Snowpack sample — Rabbit Ears Pass, Jackson County, Colorado, USA (12/17/25, 1:08 PM MST)
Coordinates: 40.387, -106.625
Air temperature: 34 °F
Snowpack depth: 46 cm
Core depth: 20 cm
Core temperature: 24.8 °F
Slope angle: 6°, slope face: 165°
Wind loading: medium
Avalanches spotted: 0
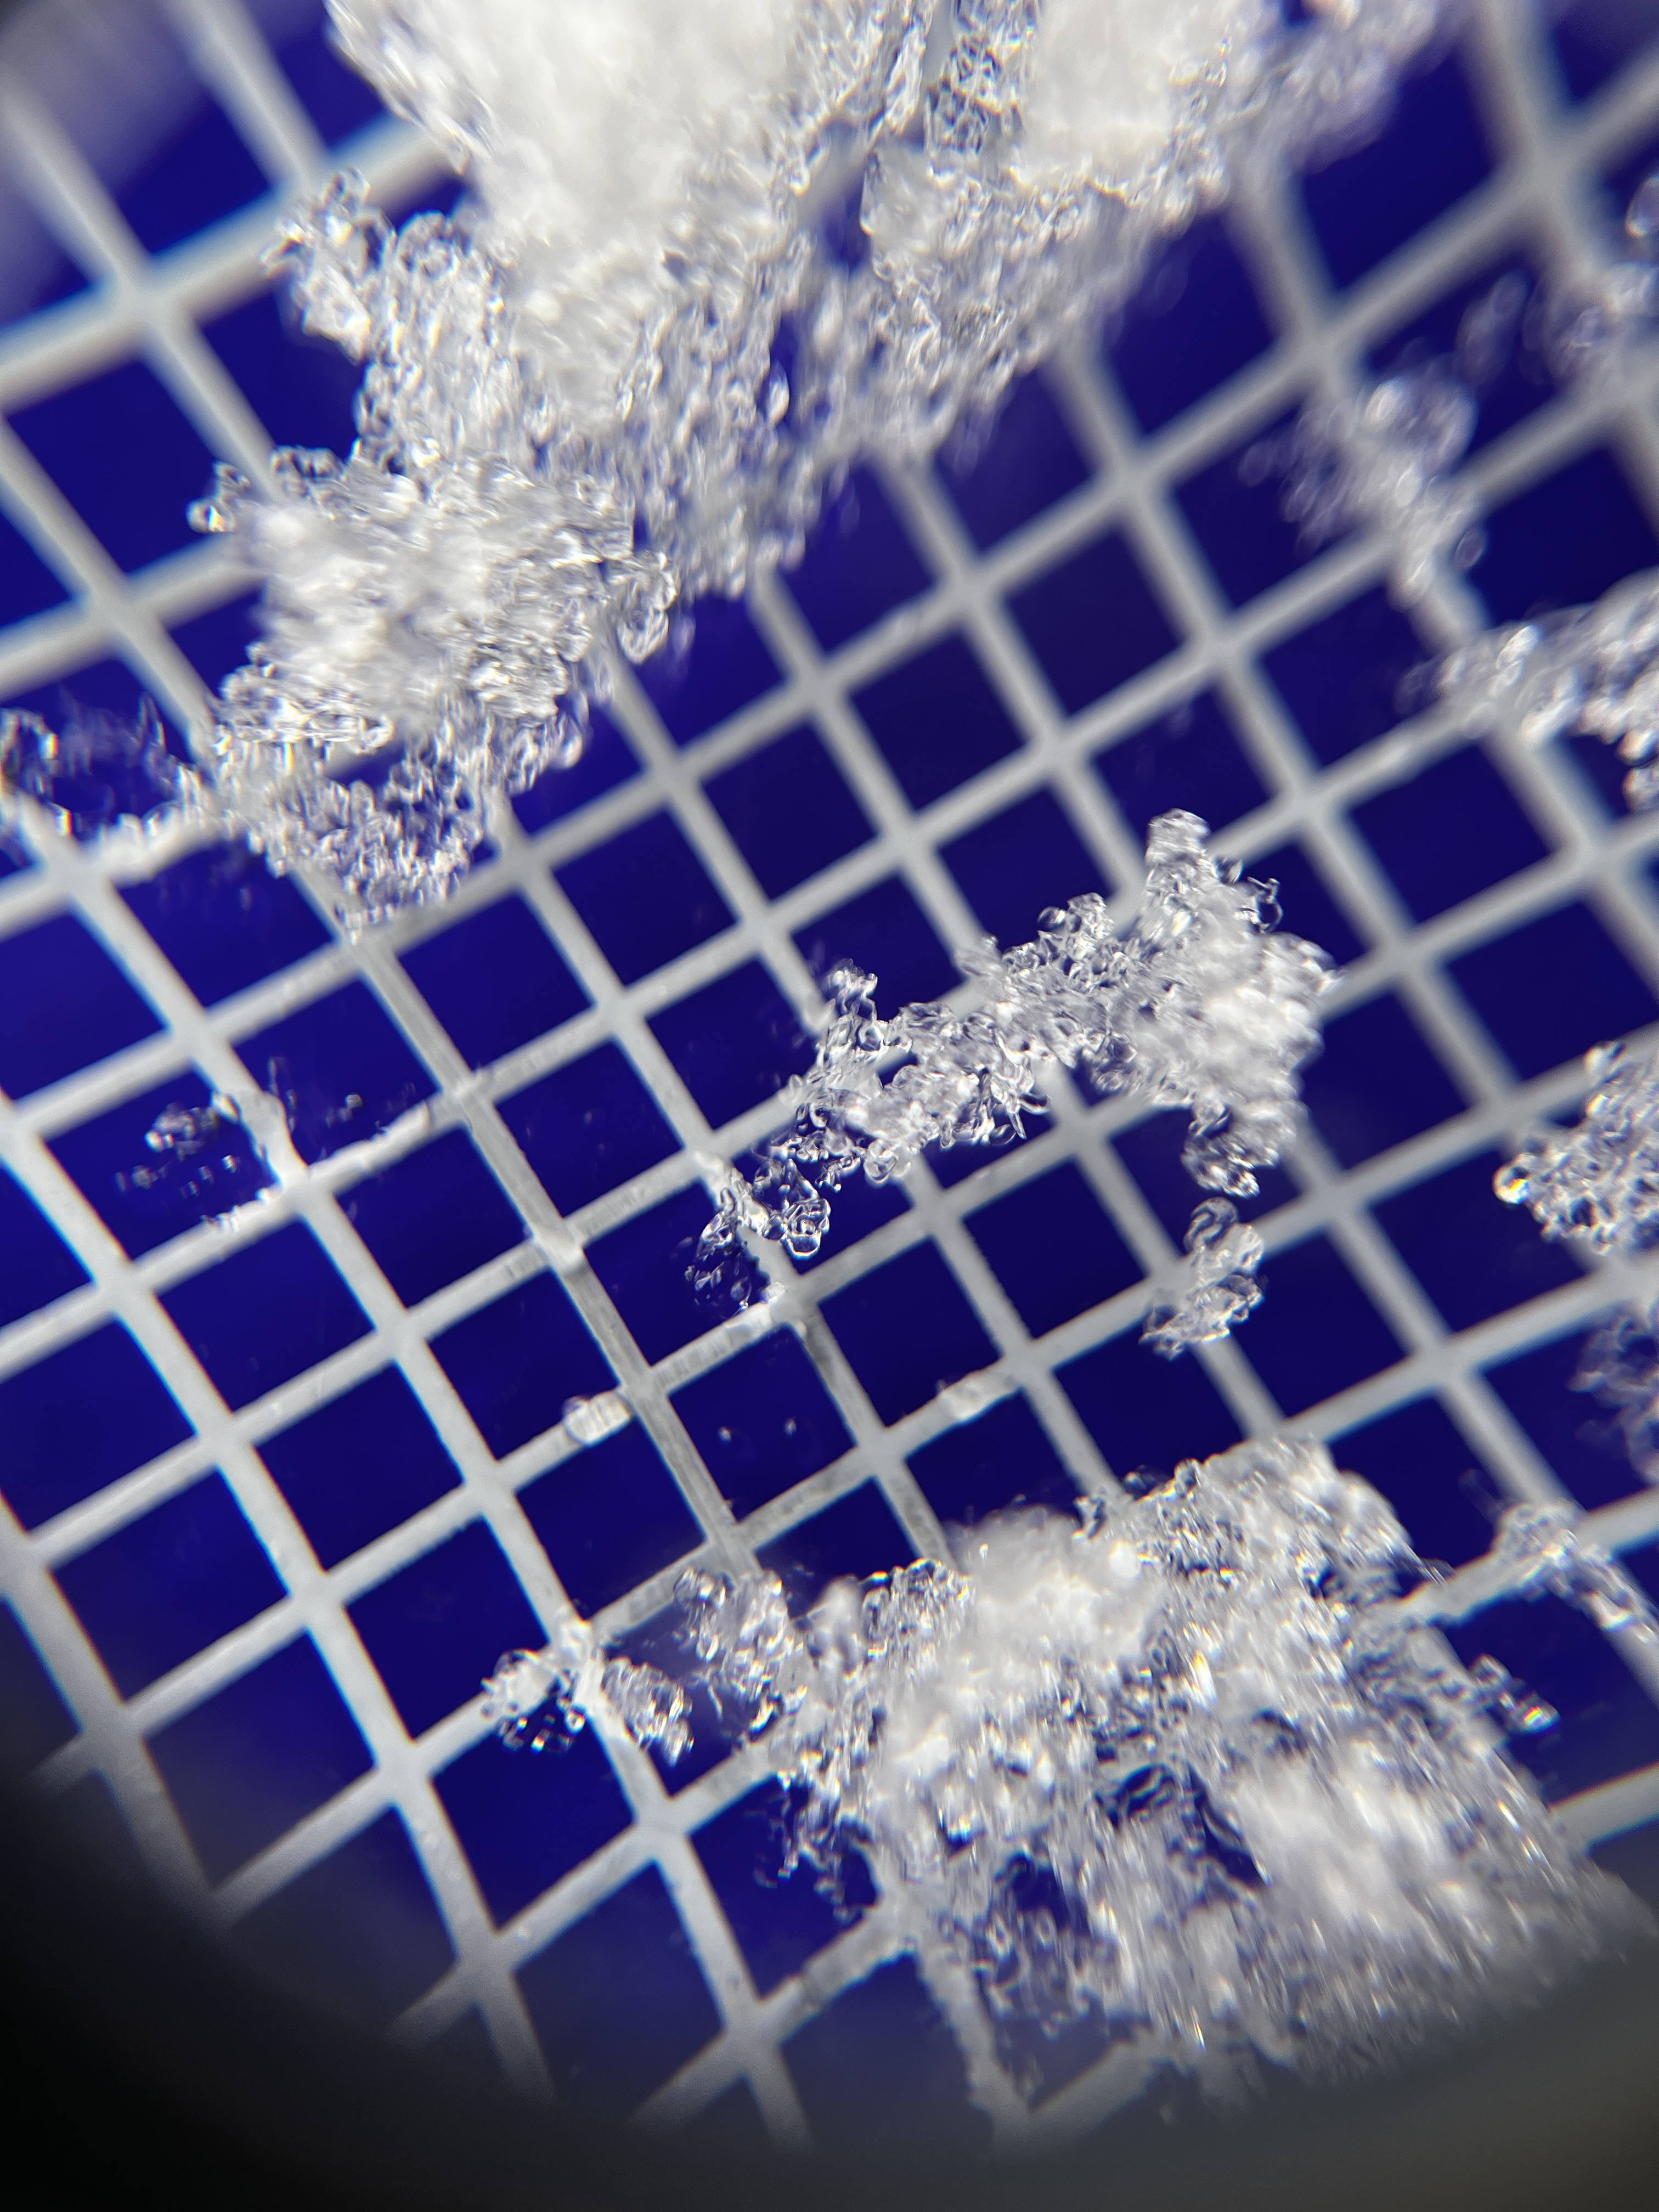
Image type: magnified_profile
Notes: No avalanches spotted nearby, although collected in a meadowy area with minimal risk on this face of the pass.